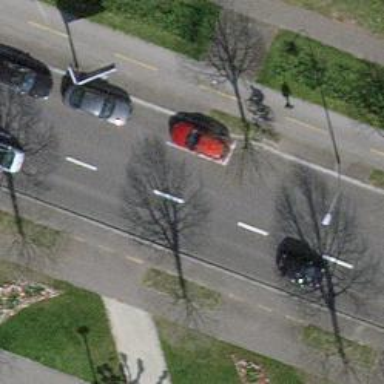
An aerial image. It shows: Tree-lined avenue.